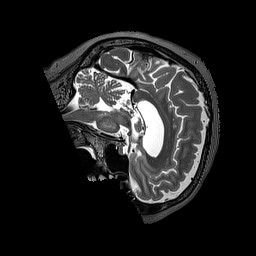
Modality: T2w
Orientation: sagittal
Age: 60
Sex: female
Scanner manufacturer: siemens
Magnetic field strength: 3 T
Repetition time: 3.2 s
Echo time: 0.567 s